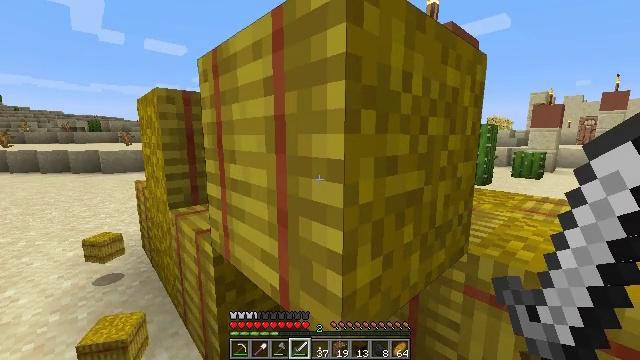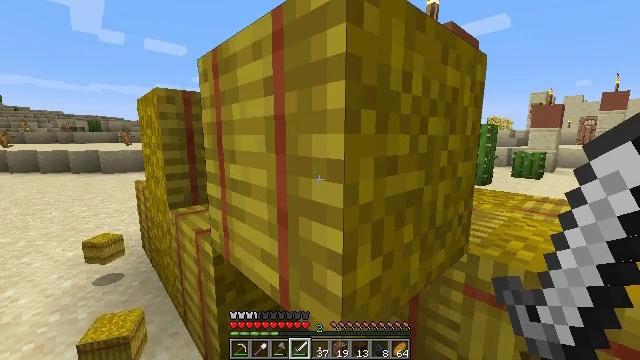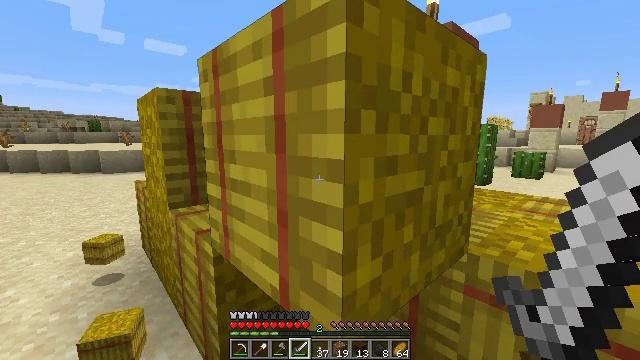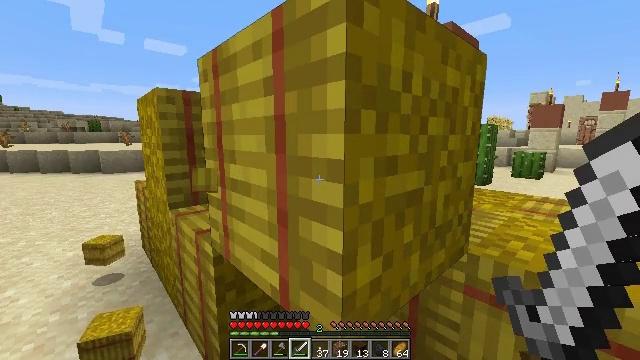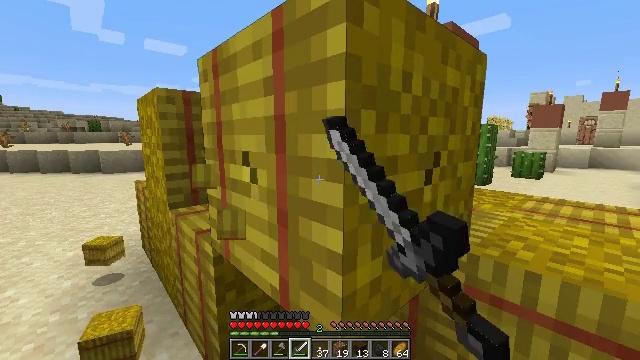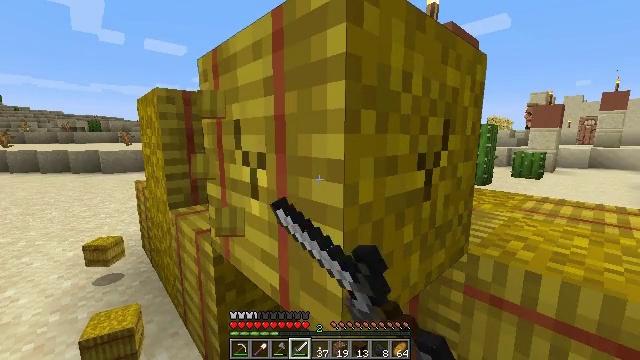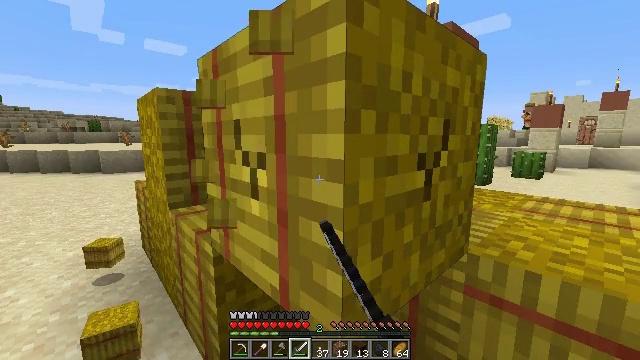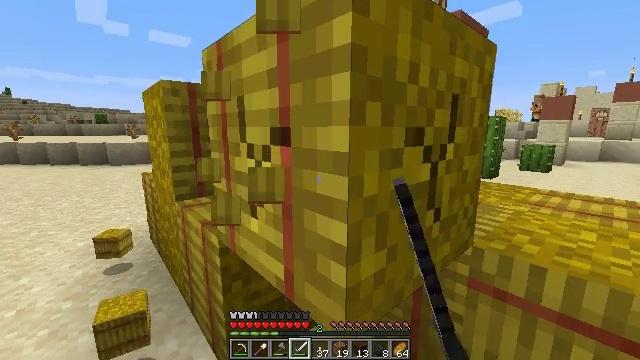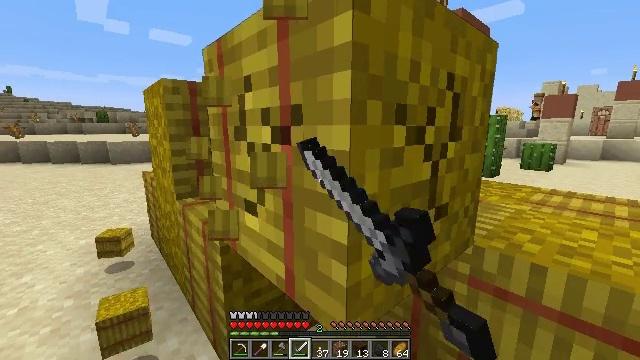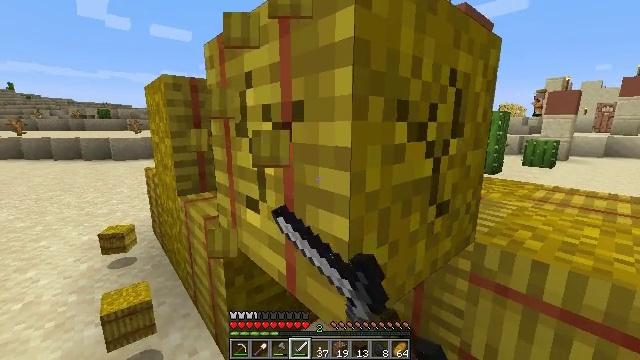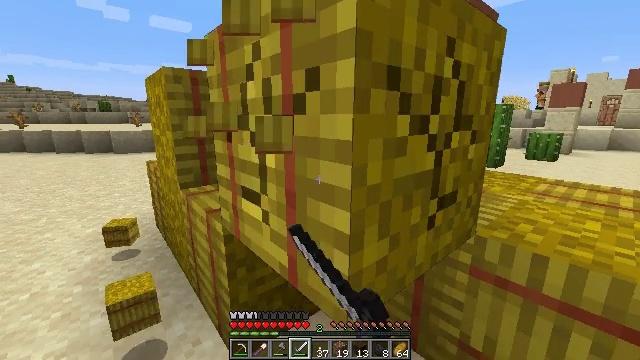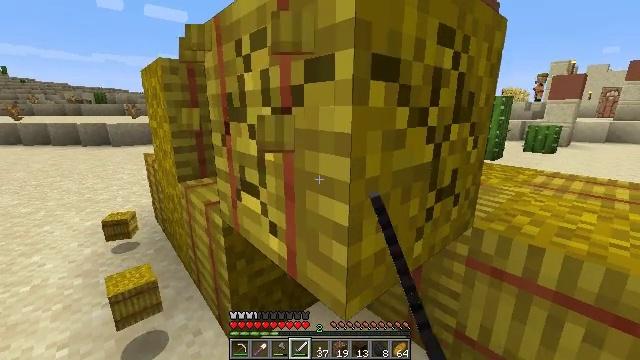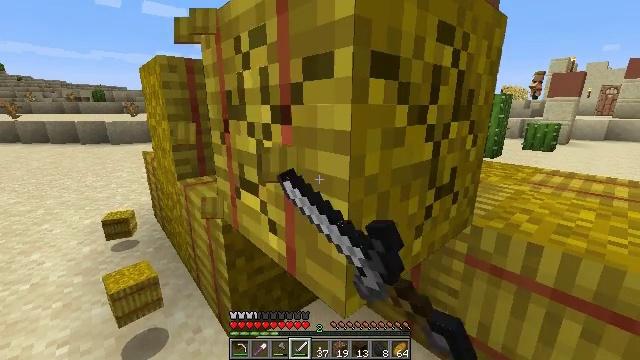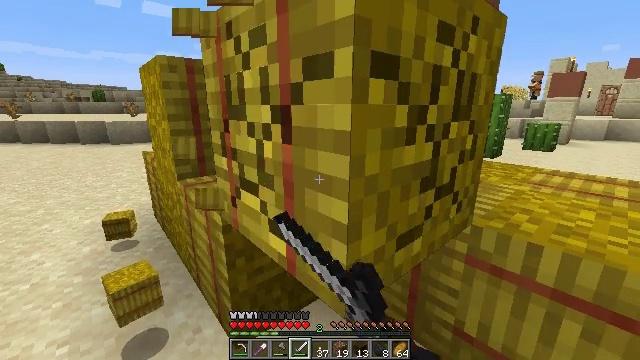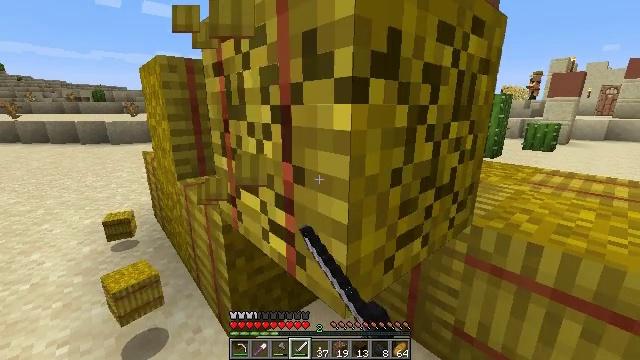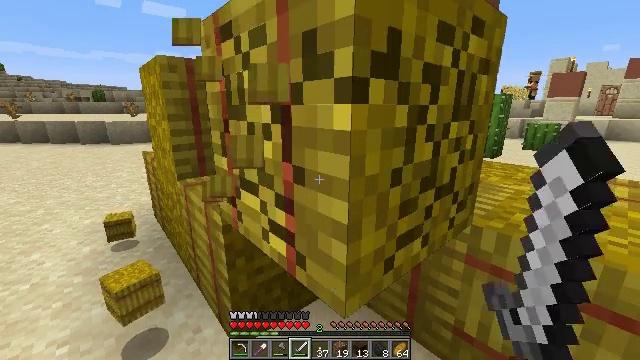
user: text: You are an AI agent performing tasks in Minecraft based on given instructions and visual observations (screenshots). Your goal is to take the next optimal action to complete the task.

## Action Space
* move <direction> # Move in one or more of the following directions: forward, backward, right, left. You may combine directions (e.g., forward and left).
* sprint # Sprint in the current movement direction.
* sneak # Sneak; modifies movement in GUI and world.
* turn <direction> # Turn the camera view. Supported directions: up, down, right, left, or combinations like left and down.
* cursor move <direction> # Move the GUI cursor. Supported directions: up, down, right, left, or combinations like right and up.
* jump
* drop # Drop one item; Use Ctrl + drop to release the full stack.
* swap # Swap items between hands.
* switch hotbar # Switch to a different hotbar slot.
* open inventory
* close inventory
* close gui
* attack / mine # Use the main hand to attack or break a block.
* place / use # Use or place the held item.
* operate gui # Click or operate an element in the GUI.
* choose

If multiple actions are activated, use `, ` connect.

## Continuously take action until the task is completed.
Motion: motion action
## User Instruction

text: Collect a hay block for crafting.
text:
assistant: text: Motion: no_op
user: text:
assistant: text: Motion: no_op
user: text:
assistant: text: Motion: attack / mine
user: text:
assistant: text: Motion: attack / mine
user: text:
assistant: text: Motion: attack / mine
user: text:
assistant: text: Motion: attack / mine
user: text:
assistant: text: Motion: turn left and down, attack / mine
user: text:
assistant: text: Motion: attack / mine
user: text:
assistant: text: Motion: attack / mine
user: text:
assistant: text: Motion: turn down, attack / mine
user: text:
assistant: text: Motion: turn down, attack / mine
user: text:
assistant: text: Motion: attack / mine
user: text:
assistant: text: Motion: attack / mine
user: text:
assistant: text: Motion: attack / mine
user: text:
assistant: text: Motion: attack / mine
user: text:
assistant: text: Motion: attack / mine
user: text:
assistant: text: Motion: attack / mine
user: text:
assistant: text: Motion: attack / mine
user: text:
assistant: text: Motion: attack / mine
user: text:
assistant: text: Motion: attack / mine
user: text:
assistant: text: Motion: move left, turn left, attack / mine
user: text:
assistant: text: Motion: move forward and move left, attack / mine
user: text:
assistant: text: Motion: move forward and move left, attack / mine
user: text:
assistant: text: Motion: move forward and move left, attack / mine
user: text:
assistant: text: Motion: attack / mine
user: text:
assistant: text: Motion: turn right and down, attack / mine
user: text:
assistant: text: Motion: turn right and down, attack / mine
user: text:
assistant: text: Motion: turn right and down, attack / mine
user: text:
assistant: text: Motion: attack / mine
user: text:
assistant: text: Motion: attack / mine